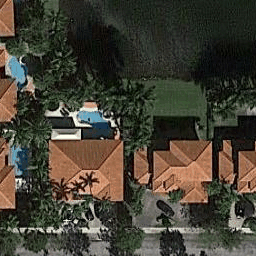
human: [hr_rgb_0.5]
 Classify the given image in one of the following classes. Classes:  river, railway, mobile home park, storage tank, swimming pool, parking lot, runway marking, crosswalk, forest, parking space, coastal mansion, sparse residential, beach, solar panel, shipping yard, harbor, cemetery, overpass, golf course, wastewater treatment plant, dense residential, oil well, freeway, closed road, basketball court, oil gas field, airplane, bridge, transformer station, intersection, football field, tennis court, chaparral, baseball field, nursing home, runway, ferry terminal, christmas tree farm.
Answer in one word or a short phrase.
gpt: coastal mansion